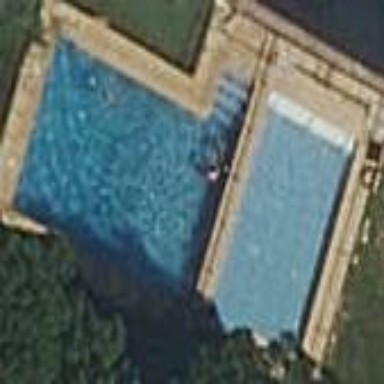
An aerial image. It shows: Swimming pool located in leisure land.